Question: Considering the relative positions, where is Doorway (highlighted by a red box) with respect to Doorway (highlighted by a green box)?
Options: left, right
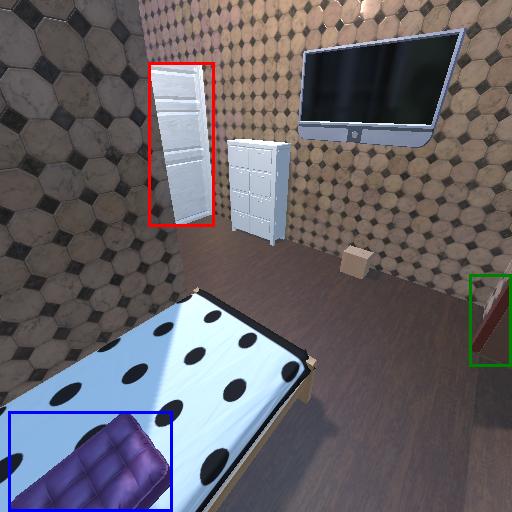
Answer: left